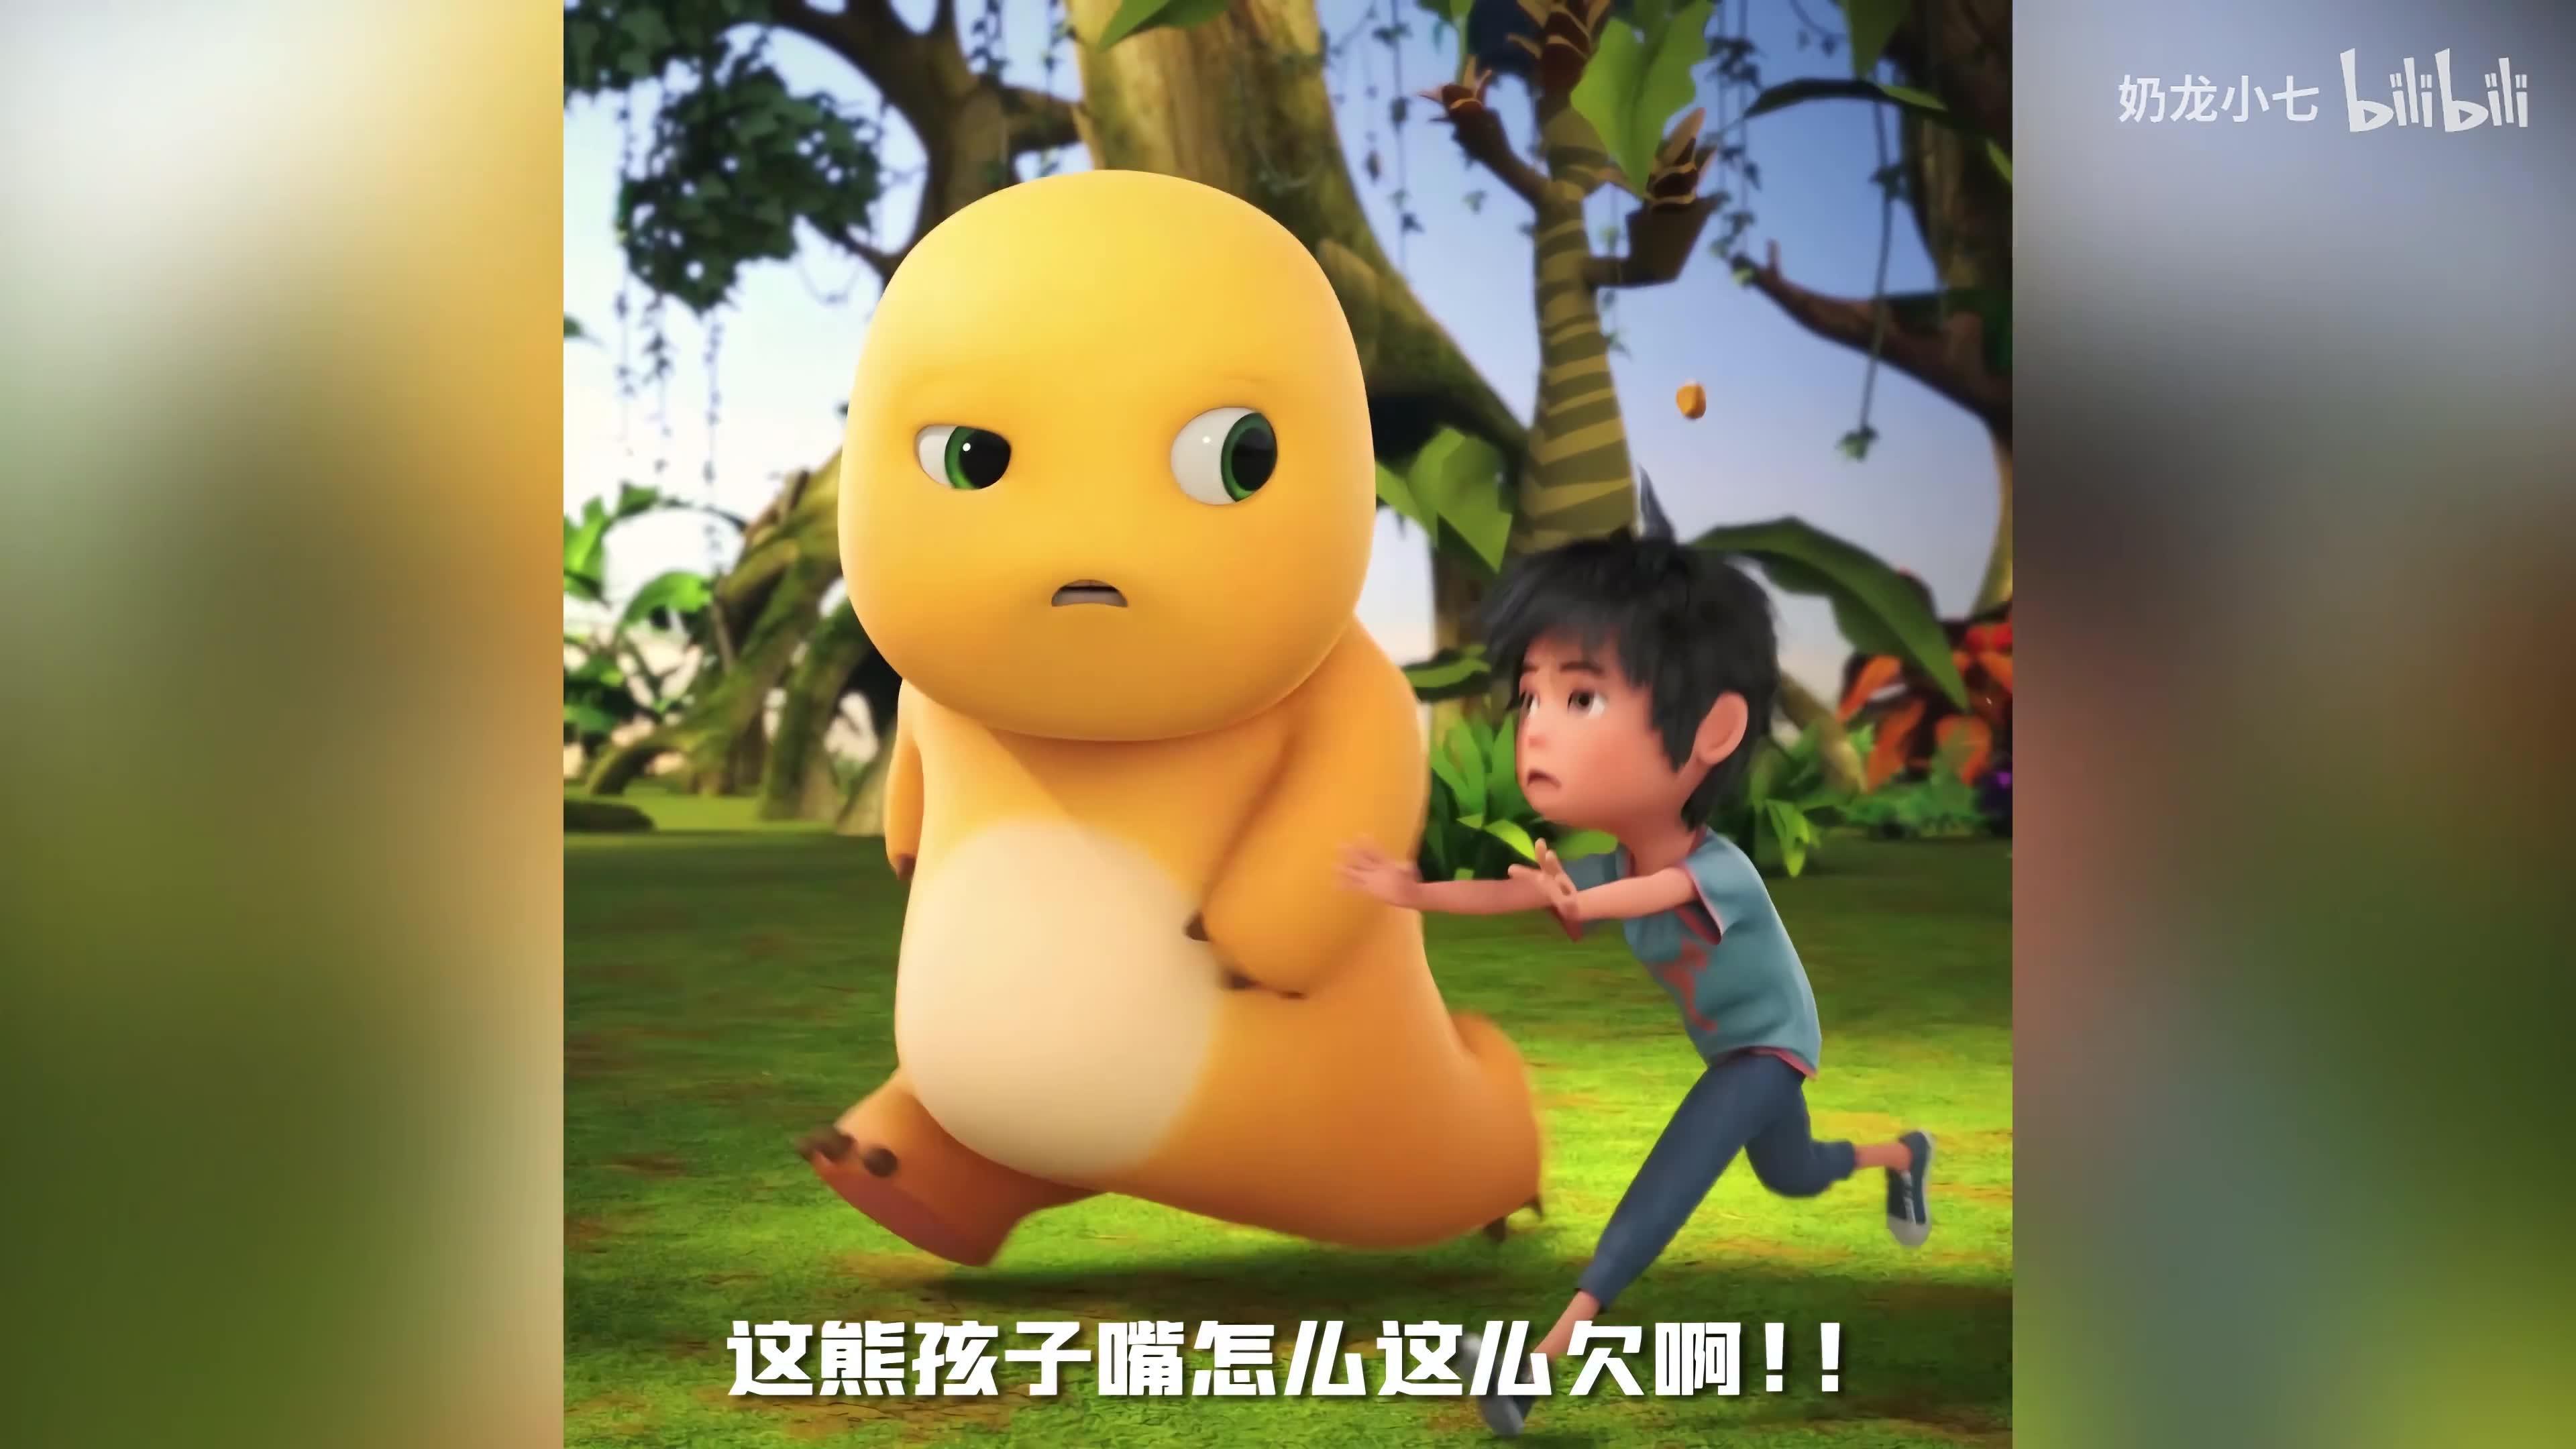
Label: nailong